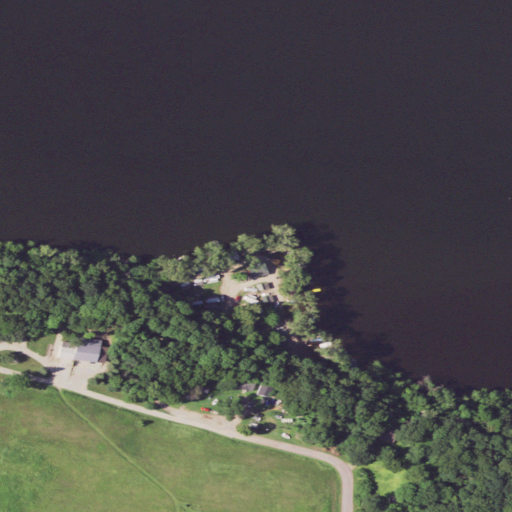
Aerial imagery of cape in Minnesota named Hobans Point containing open water, pasture, deciduous forest, open development, low intensity development, and herbaceous wetlands